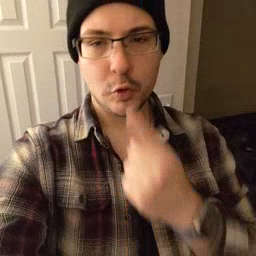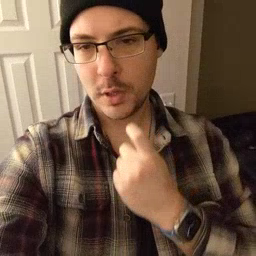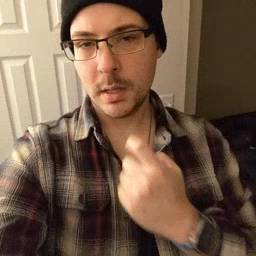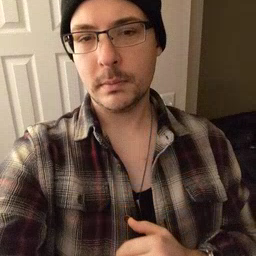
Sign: red